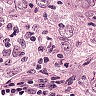
Metastatic tissue present: yes